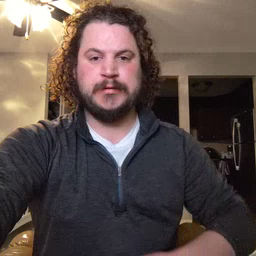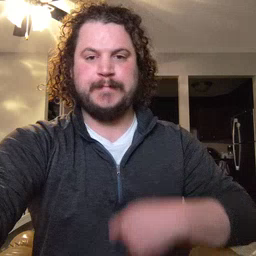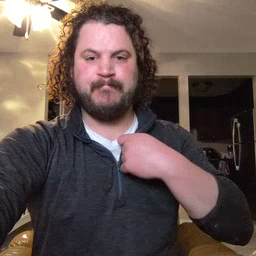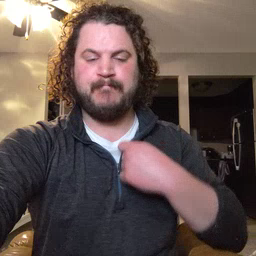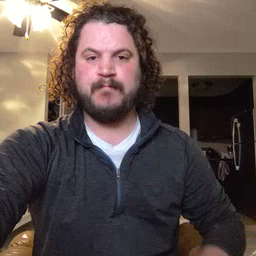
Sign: zipper